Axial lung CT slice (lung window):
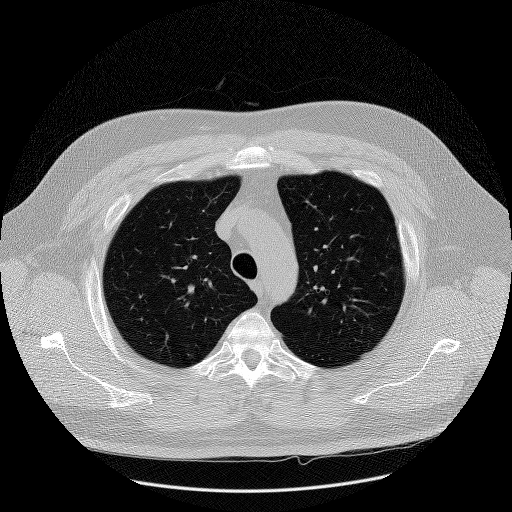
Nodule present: no